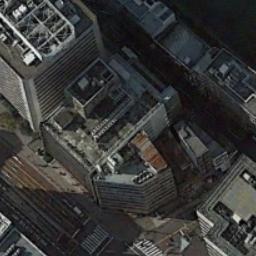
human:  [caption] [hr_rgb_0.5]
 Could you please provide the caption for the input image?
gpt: A commercial area with some buildings of different heights is surrounded by some roads .

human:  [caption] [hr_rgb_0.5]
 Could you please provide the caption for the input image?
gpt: In a business district there are many buildings of different heights and heights and several roads with many cars and some trees .

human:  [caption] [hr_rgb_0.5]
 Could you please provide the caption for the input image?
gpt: The commercial area is consist of many tall buildings .

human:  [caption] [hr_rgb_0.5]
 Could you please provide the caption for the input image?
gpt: There are five cars on the road .

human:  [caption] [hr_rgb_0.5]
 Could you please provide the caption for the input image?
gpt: There are some buildings by the roadside on a commercial area .